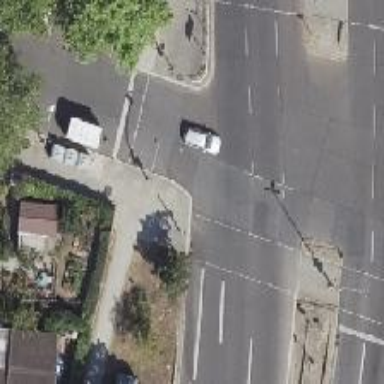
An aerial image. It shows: Asphalt footway with marked crossing equipped with traffic signals.